Brain MRI, t2w sequence, axial 2D slice.
Patient: age 45, sex F, weight 75 kg, height 1.65 m
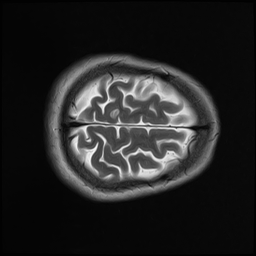